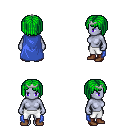
a pixel art fantasy rpg character, female body template, dark elf, purple skin, blue cape, white pants, green pageboy hairstyle, silver tiara, brown shoes, four views (front, back, left, right), 2x2 character sprite sheet, small pixel art, hard edges, no anti-aliasing